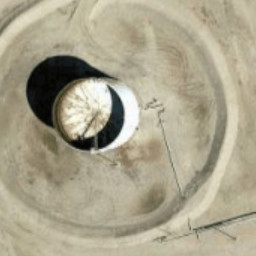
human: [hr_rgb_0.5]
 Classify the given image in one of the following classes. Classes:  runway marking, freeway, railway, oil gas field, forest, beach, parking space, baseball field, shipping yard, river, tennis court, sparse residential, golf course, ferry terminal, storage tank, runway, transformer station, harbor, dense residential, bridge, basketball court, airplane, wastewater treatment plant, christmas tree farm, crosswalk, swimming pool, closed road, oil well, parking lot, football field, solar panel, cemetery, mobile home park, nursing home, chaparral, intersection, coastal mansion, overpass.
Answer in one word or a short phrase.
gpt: storage tank